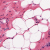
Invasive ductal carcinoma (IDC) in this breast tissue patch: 0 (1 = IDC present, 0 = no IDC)